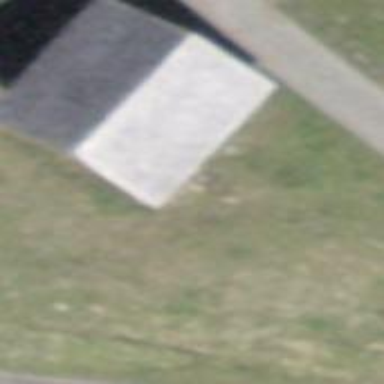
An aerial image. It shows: Barn.